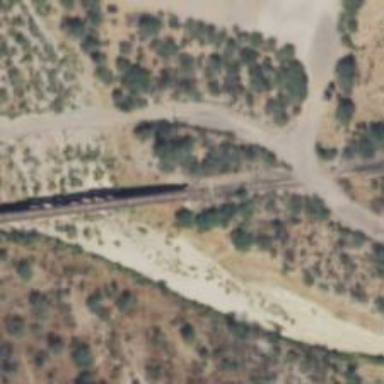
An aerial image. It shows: Disused railway bridge.